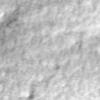
Label: no_change